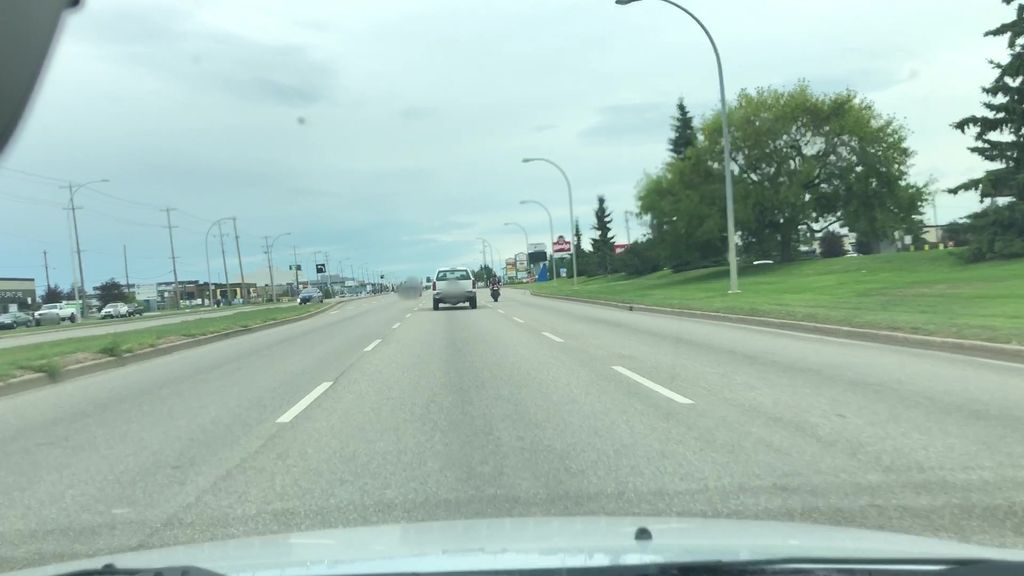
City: edmonton